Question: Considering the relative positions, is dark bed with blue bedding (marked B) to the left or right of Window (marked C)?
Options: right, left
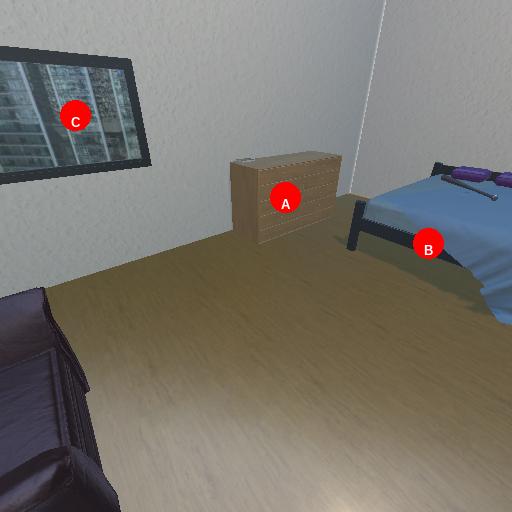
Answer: right